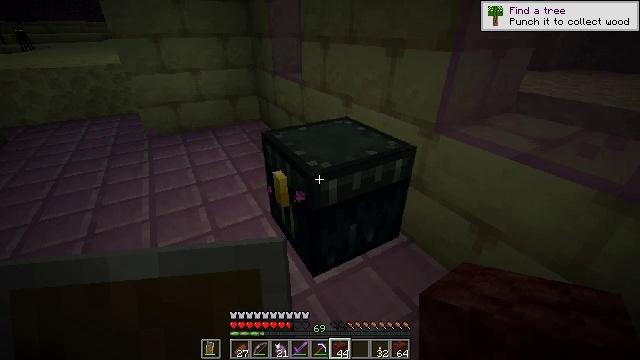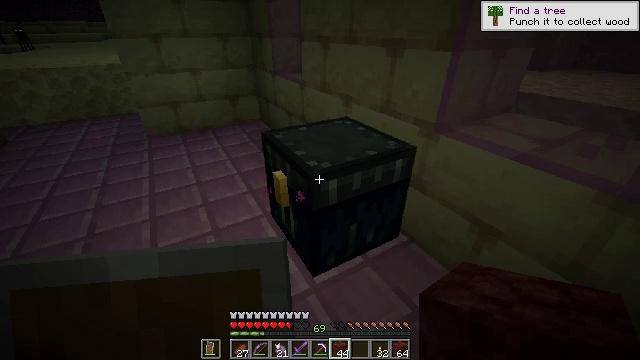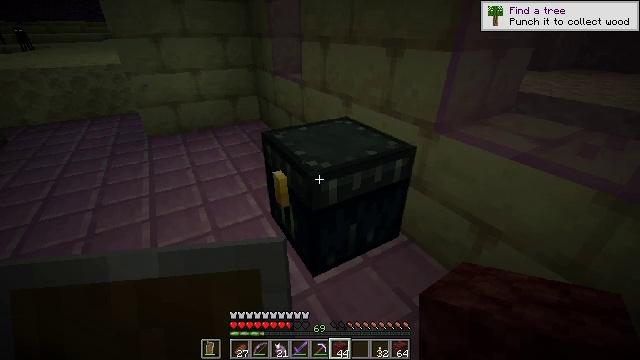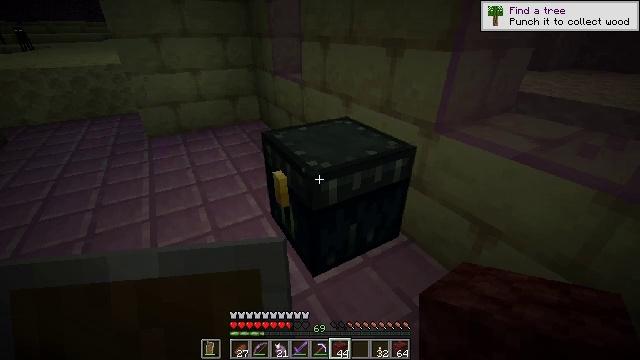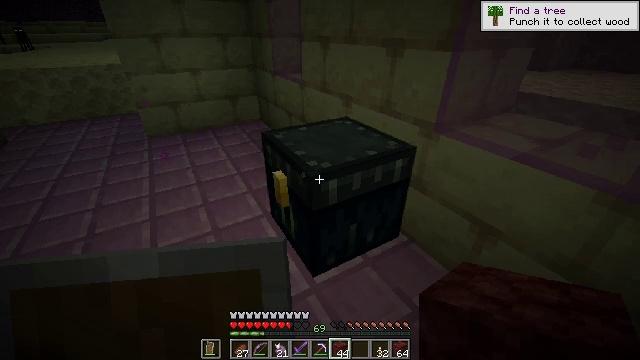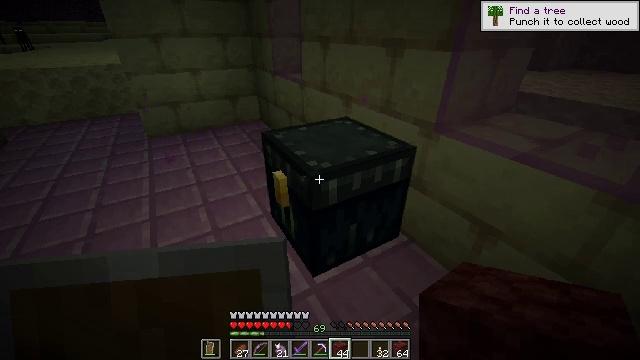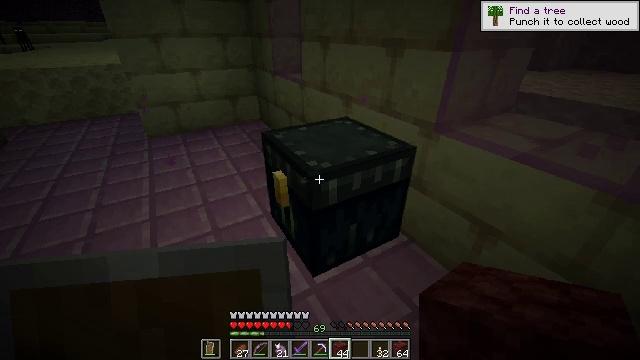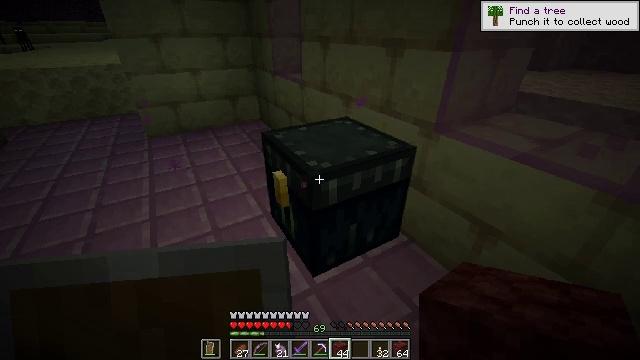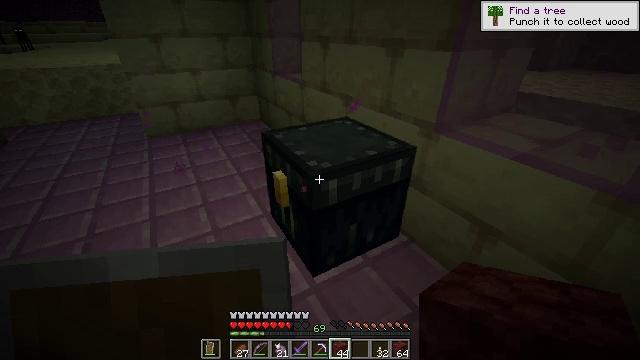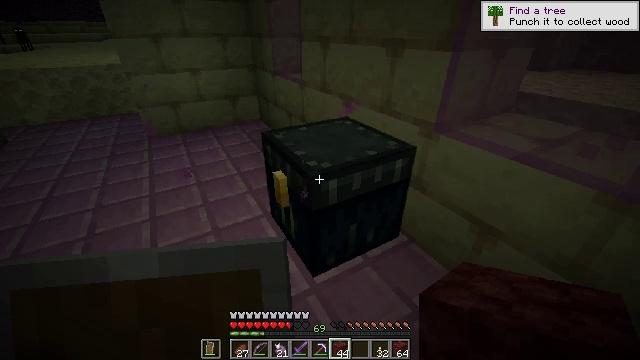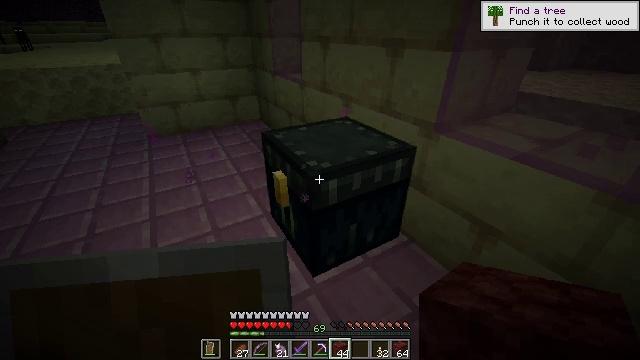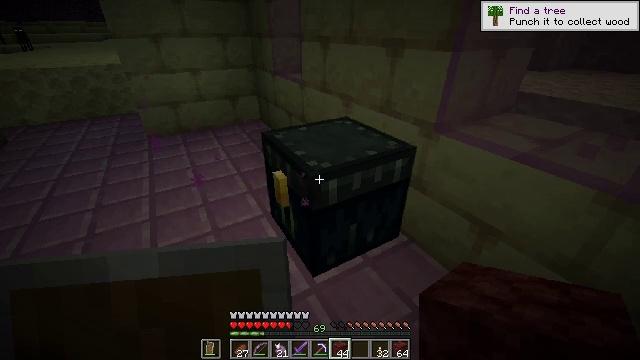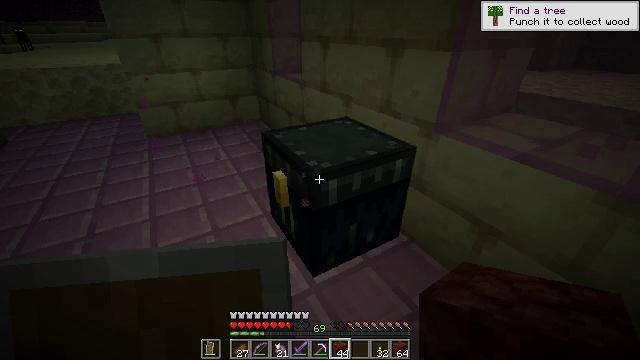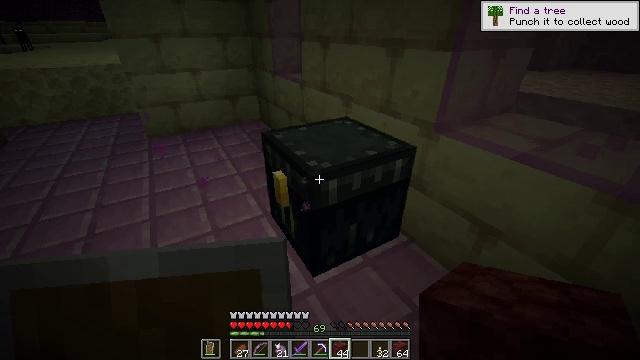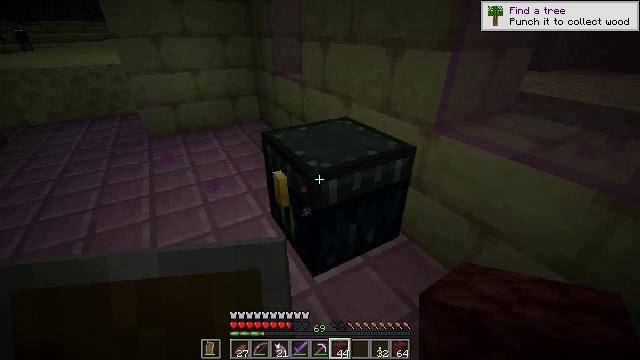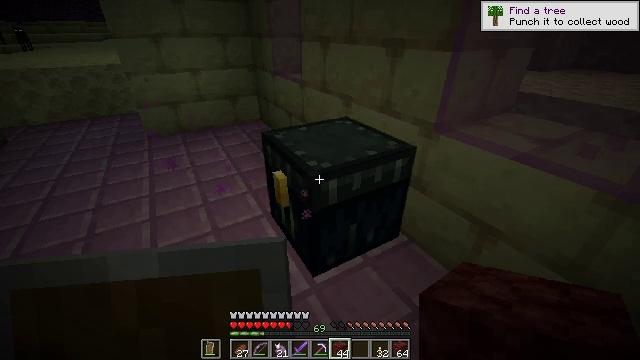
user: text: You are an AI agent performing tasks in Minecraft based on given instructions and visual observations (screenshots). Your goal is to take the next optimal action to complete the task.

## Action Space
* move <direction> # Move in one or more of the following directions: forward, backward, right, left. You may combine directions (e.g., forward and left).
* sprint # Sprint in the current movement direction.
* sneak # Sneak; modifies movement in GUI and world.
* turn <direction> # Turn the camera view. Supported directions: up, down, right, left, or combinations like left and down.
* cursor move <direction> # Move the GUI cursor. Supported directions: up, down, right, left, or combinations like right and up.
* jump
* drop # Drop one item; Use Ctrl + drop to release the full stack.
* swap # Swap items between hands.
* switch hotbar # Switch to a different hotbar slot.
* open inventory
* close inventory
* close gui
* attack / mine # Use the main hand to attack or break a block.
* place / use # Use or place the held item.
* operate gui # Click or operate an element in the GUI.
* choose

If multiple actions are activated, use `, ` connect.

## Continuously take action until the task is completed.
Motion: motion action
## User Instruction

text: Break the ender chest to move it.
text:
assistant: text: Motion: no_op
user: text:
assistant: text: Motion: no_op
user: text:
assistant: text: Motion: no_op
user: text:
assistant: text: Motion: no_op
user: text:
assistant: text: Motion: no_op
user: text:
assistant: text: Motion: no_op
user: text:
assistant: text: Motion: no_op
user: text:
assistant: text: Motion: no_op
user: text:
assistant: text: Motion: no_op
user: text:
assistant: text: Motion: no_op
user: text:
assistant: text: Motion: no_op
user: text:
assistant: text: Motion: no_op
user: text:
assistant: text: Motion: no_op
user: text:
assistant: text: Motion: no_op
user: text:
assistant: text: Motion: no_op
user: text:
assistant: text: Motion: no_op
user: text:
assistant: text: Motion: no_op
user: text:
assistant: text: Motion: no_op
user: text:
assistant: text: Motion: no_op
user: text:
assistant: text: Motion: no_op
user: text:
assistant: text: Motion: no_op
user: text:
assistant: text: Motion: no_op
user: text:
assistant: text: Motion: no_op
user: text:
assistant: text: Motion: no_op
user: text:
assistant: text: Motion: no_op
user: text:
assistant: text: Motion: no_op
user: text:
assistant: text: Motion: no_op
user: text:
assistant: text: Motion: no_op
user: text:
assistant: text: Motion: no_op
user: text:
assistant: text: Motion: no_op